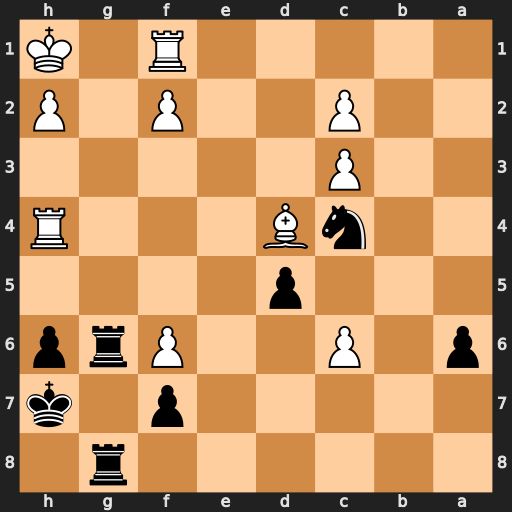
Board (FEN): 6r1/5p1k/p1P2Prp/3p4/2nB3R/2P5/2P2P1P/5R1K
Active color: b
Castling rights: -
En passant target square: -
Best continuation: Nd2 f4 Nxf1